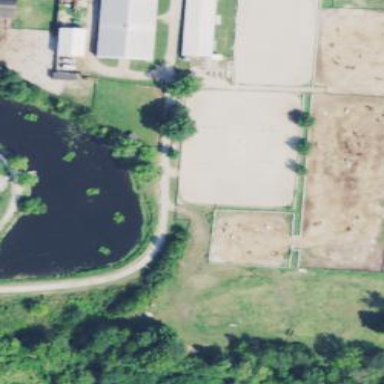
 designated for horse riding. It is used for animal keeping."